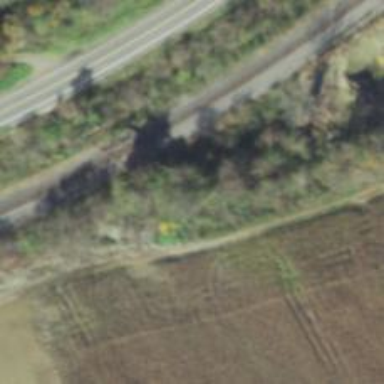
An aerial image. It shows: Abandoned road.